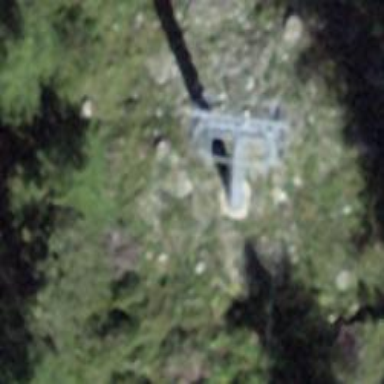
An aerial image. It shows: Pylon for aerialway.